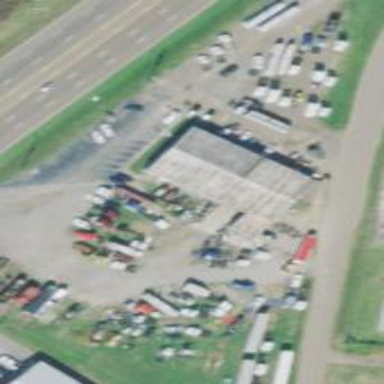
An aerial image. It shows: Building that houses car shop.